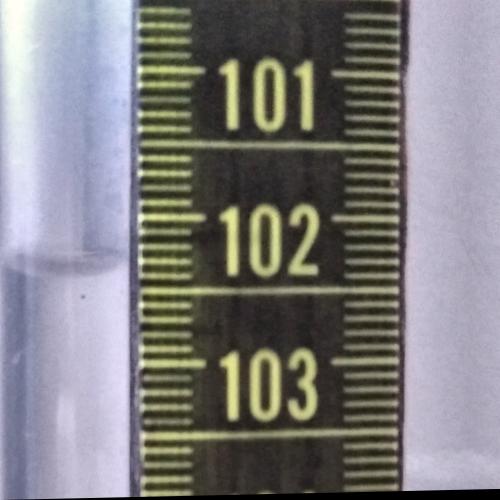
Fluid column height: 102.4 cm